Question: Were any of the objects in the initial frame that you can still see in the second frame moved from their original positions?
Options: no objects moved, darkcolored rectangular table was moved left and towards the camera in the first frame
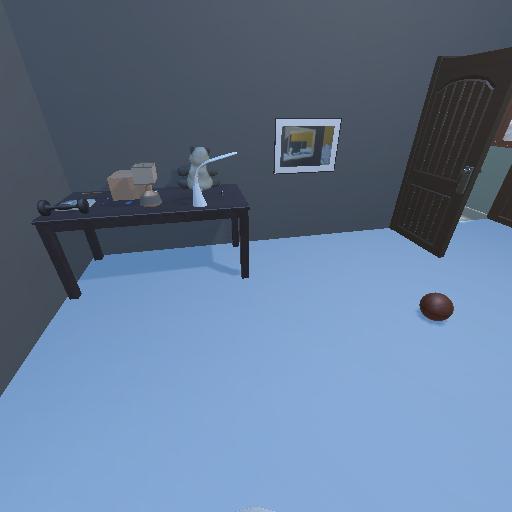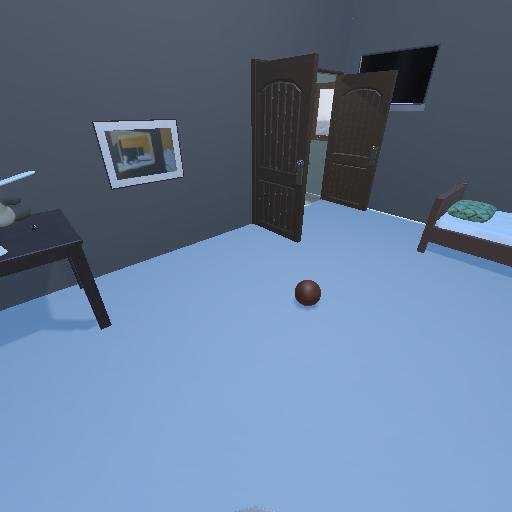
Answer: no objects moved